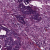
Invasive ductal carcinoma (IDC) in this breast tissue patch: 0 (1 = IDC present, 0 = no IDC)